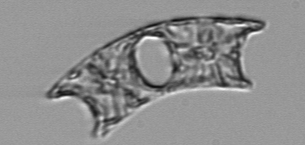
Label: Eucampia